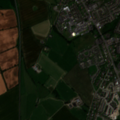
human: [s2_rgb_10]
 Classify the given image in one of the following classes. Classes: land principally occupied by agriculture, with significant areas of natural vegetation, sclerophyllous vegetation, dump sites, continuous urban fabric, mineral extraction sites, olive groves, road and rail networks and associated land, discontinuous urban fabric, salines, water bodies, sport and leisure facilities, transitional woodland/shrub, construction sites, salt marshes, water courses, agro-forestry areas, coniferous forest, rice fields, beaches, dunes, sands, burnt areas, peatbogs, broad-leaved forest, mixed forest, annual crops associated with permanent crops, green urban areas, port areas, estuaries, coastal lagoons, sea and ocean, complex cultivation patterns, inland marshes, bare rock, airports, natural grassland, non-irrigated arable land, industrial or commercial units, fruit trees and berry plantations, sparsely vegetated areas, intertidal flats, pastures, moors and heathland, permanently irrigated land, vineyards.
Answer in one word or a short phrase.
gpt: discontinuous urban fabric, industrial or commercial units, non-irrigated arable land, pastures, complex cultivation patterns